【题型】解答题　【知识点】平面几何　【难度】medium
如图，在扇形$AOB$中，圆心角等于$60^\circ$，半径为$2$，在弧$AB$上有一动点$P$（不与点$A$，$B$重合），过点$P$引平行于$OB$的直线和$OA$交于点$C$，设$\angle AOP=\theta$，求$\triangle POC$面积的最大值及此时$\theta$的值.

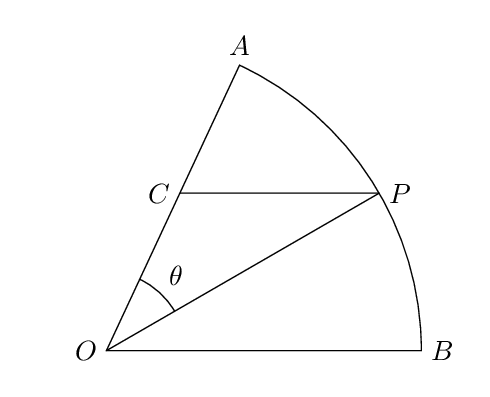
【解答】
\noindent 【答案】当$\theta=30^\circ$时，$\triangle POC$的面积取得最大值，最大值为$\dfrac{\sqrt{3}}{3}$\\
\noindent 【难度】0.4\\
\noindent 【知识点】求含$\sin x$(型)函数的值域和最值、辅助角公式、三角形面积公式及其应用\\
\noindent 【分析】根据$CP\parallel OB$求得$\angle CPO$和$\angle PCO$，进而在$\triangle POC$中利用正弦定理求得$CP$和$OC$，进而利用三角形面积公式表示出$S_{\triangle POC}$，利用两角和公式化简整理后，利用$\theta$的范围确定三角形面积的最大值.\\
\noindent 【详解】因为$CP\parallel OB$，所以$\angle CPO=\angle POB=60^\circ-\theta$，$\angle PCO=120^\circ$.\\
\noindent 在$\triangle POC$中，由正弦定理，得$\dfrac{OP}{\sin\angle PCO}=\dfrac{CP}{\sin\theta}=\dfrac{OC}{\sin\angle CPO}$，\\
\noindent 即$\dfrac{2}{\sin120^\circ}=\dfrac{CP}{\sin\theta}=\dfrac{OC}{\sin(60^\circ-\theta)}$，\\
\noindent 所以$CP=\dfrac{4\sqrt{3}}{3}\sin\theta$，$OC=\dfrac{4\sqrt{3}}{3}\sin(60^\circ-\theta)$.\\
\noindent 所以$S_{\triangle POC}=\dfrac{1}{2}CP\cdot OC\sin120^\circ=\dfrac{1}{2}\times\dfrac{4\sqrt{3}}{3}\sin\theta\times\dfrac{4\sqrt{3}}{3}\sin(60^\circ-\theta)\times\dfrac{\sqrt{3}}{2}$\\
\noindent $=\dfrac{4\sqrt{3}}{3}\sin\theta\sin(60^\circ-\theta)=\dfrac{4\sqrt{3}}{3}\sin\theta\cdot\left(\dfrac{\sqrt{3}}{2}\cos\theta-\dfrac{1}{2}\sin\theta\right)$\\
\noindent $=2\sin\theta\cos\theta-\dfrac{2\sqrt{3}}{3}\sin^2\theta=\sin2\theta+\dfrac{\sqrt{3}}{3}\cos2\theta-\dfrac{\sqrt{3}}{3}$\\
\noindent $=\dfrac{2\sqrt{3}}{3}\sin(2\theta+30^\circ)-\dfrac{\sqrt{3}}{3}$，$0^\circ<\theta<60^\circ$.\\
\noindent 所以当$\theta=30^\circ$时，$\triangle POC$的面积取得最大值，最大值为$S_{\triangle POC}=\dfrac{2\sqrt{3}}{3}-\dfrac{\sqrt{3}}{3}=\dfrac{\sqrt{3}}{3}$.